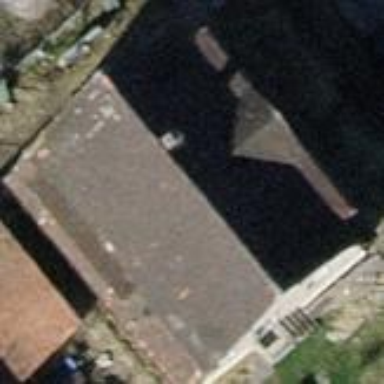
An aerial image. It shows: Building.